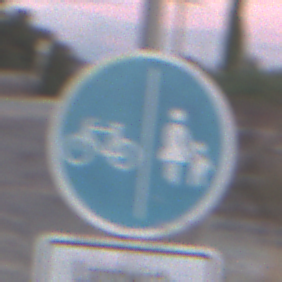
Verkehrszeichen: GetrennterRadUndGehwegRadwegLinks
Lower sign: BesondereFahrzeugeUndTransportgueter6
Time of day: SunriseSunset
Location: Outdoor (Suburban)
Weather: PartlyCloudy
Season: NotSpecified
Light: Natural